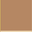
Piece: xx